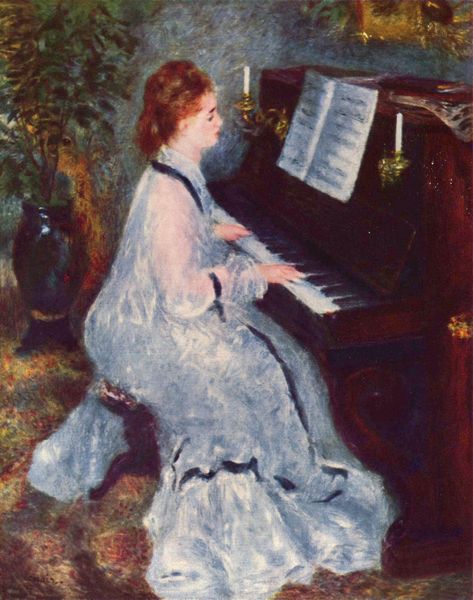
Titel: Frau am Klavier
Künstler: Pierre Auguste Renoir
Standort: Chicago (Illinois)
Institution: The Art Institute of Chicago
Schlagwörter: blau, blätter, dunkel, flügel, gemälde, haut, kopf, schatten, weiß, gelb, grün, impressionismus, ocker, sitzen, äste, auguste renoir, blume, blumen, braun, degas, finger, frau, frisur, grau, haar, hell, holz, kleid, licht, profil, raum, renoir, schwarz, stuhl, zimmer, ölbild, dame, rot, malerei, muster, ornament, teppich, wand, arme, augen, band, falten, inkarnat, kleidung, ärmel, bild, bildnis, blicken, hände, innenraum, instrument, portrait, porträt, öl, strauch, zweige, boden, gold, haare, interieur, decke, saum, musik, pflanze, borte, brünett, rosa, vase, hellblau, schleppe, topf, hintern, ecke, blumenvase, noten, hocker, schemel, salon, tapete, spielen, monet, klavier, musikzimmer, musizieren, notenblatt, notenheft, piano, kerze, manet, muse, teppichboden, kerzen, leuchter, wiess, transparenz, wände, rothaarig, spiel, fussboden, deckel, messing, portait, tasten, kerzenständer, kerzenhalter, kerzenleuchter, rothaarige frau, rotbraun, bürgerlich, halter, schwar, lady, unbequem, näschen, gelöscht, partitur, sonate, klavierhocker, klavierspielerin, klavierspiel, klavierspielen, tastatur, strach, bodenvase, haaare, klaviatur, erloschen, mädechen, klaviertasten, kerzze, keyboard, konzentrieren, eppich, weißws kleid, zwei kerzenhalter, klavierspielende, weius, speitze, hnenfrau, sitzhocker, stzihocker